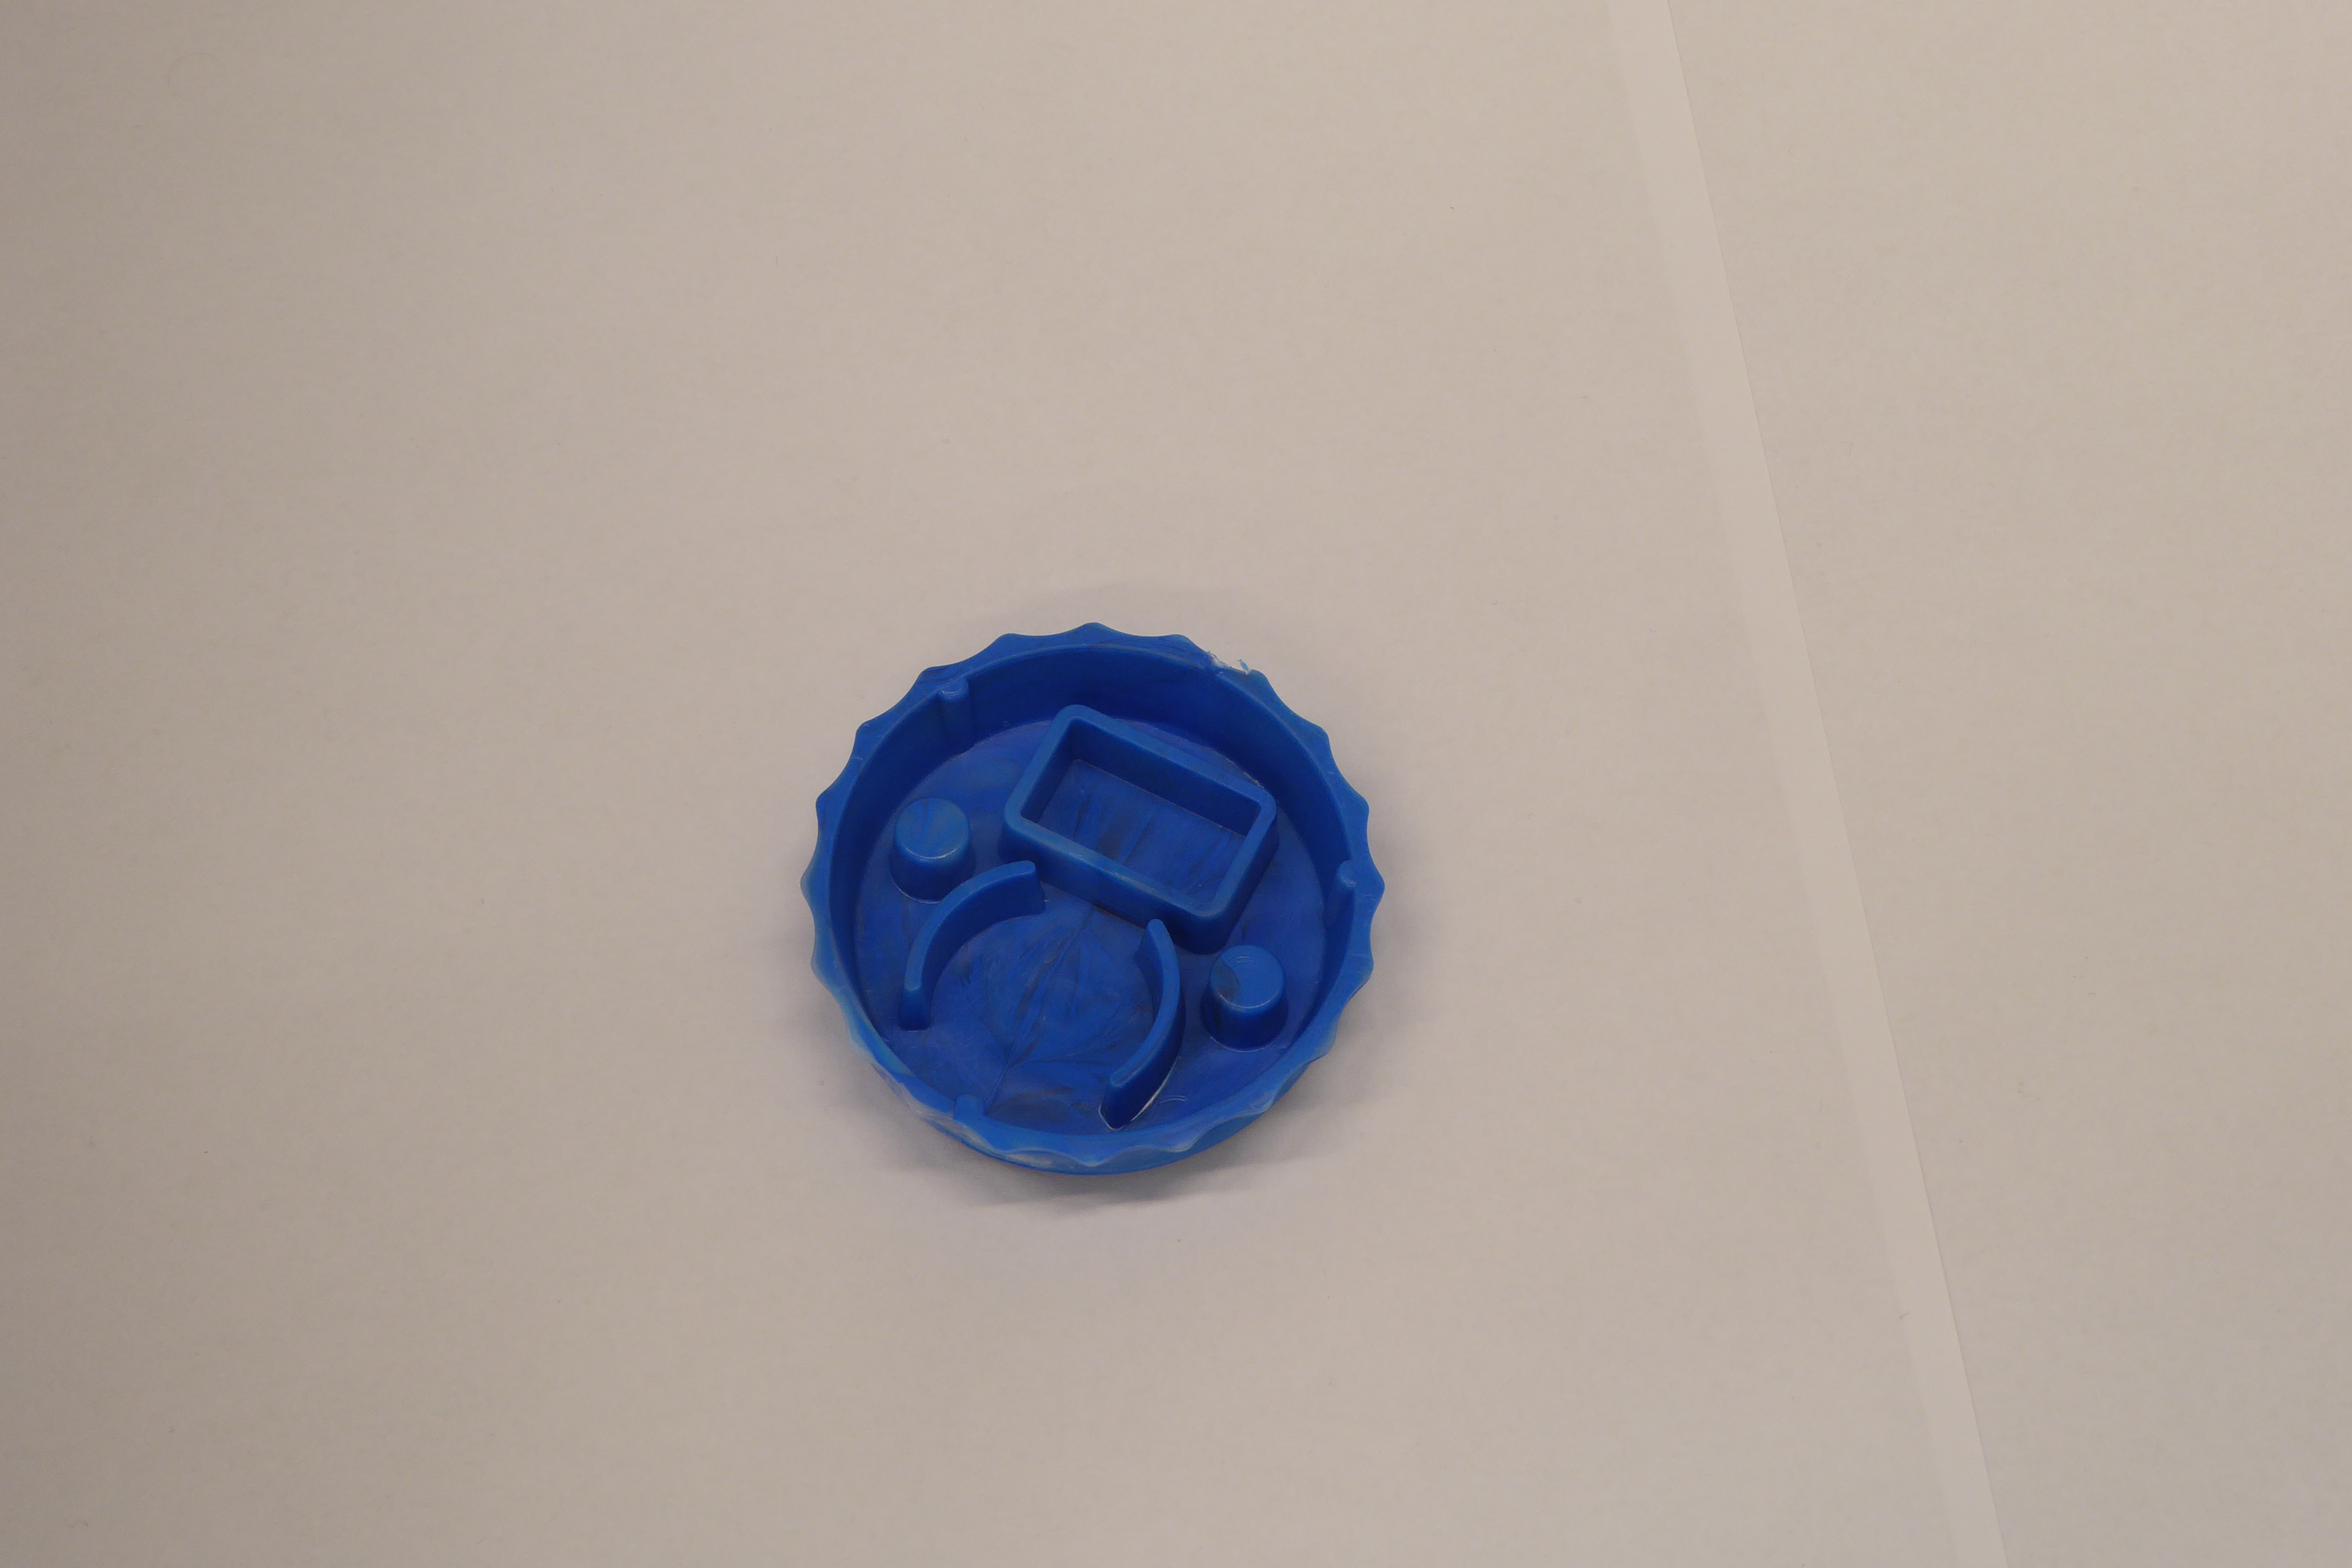
Label: Bottle Opener - Cover